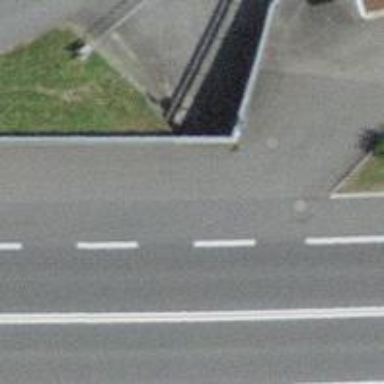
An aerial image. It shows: Tunnel under the road used for service purposes.